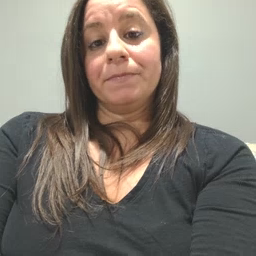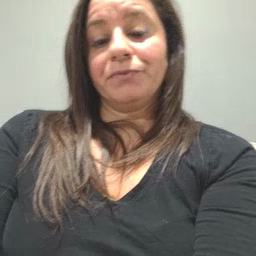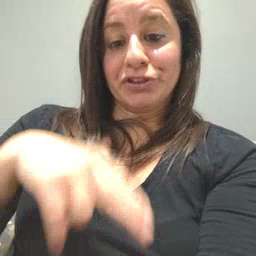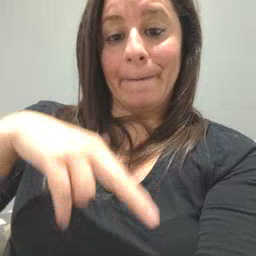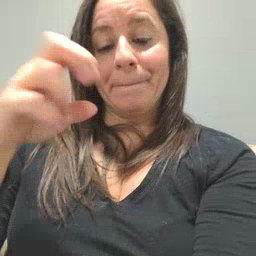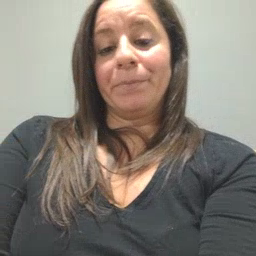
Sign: jump